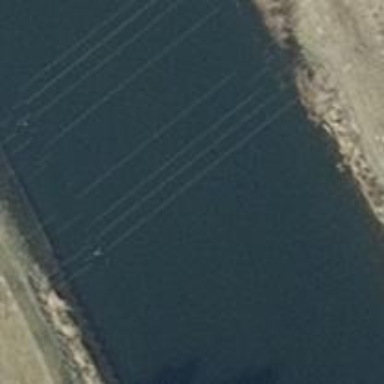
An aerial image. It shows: There is line obstacle in the image.